Question: How to set custom time to Android 'AnalogClock' placed in app widget?
As an alternative I was thinking to override default AnalogClock to set the time through codes. Or in other words, I would create my custom Clock which extends from default View or AnalogClock. Then put my custom Clock on widget layout UI.
Is this possible? I'm afraid we are limited on RemoteViews to have our own custom Component.
This is error log I have following the solution given by vArDo at first.

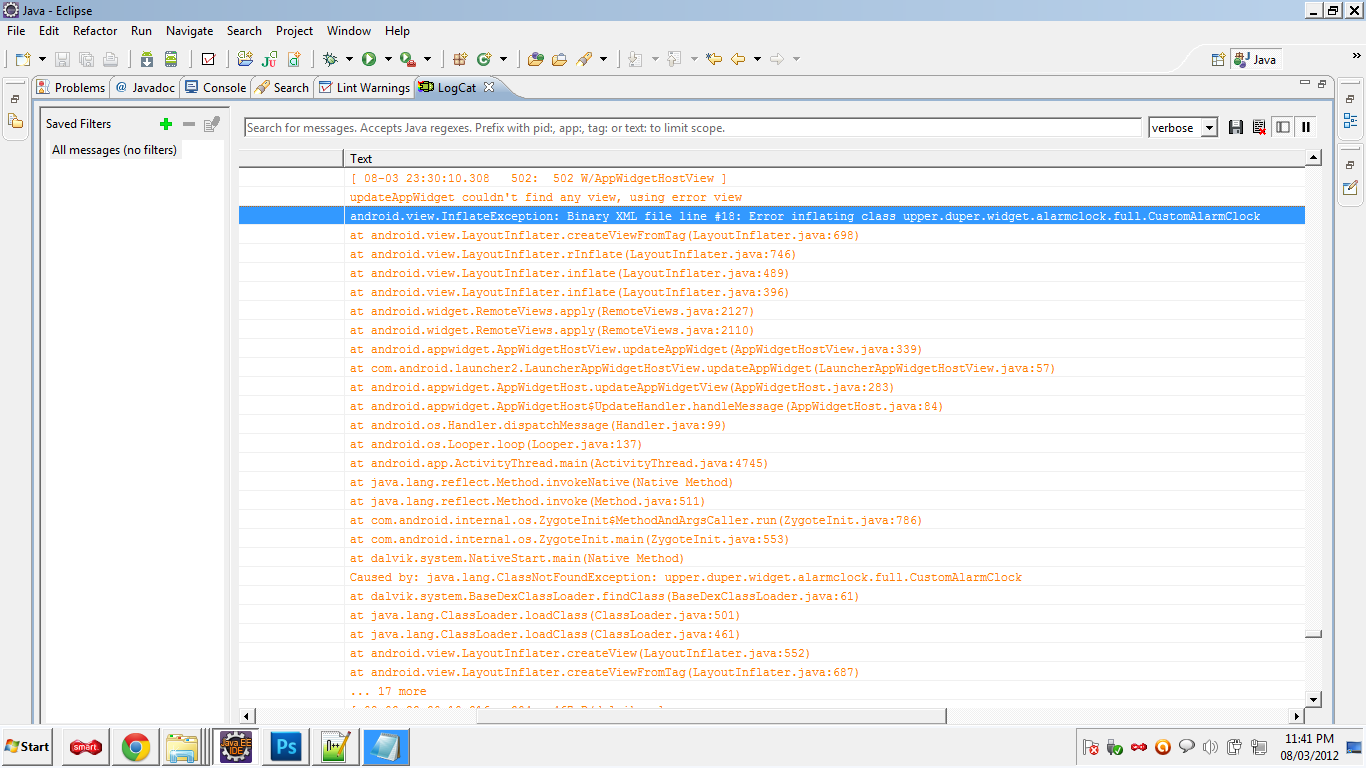
Answer: # Intro
It's not possible to include custom views in app widgets. <URL> and include it in app widget.
However there are other means that can be used to create custom 'AnalogClock' in app widget. In such implementation setting time directly in 'AnalogClock' should not be a problem.
# Short answer
One of the ways to accomplish this is draw custom 'AnalogClock' into 'ImageView' (which is one of the allowed views in app widgets). Repeating 'PendingIntent' is using 'Service' to draw into 'ImageView' every 60 seconds (via 'RemoteViews').
# Note on battery usage
Keep in mind that invoking 'Service' action to update via 'RemoteViews' every 60 seconds is not so lightweight on battery. On example implementation used 2% of battery during night (screen off, average network strength). However, I've been updating the screen every 15 seconds, which is not necessary when it comes to analog clocks. So a rough estimate would be that an app widget with one update per minute will consume about 0.5% of battery juice during night - this might be significant for your users.
# Solution details
## Changes drawing service
First of all you'll have to create 'Service' that will draw into 'ImageView' present in your view. Drawing code is pretty much taken from 'AnalogClock' implementation and rearrange according to needs. First of all, there are no checks on whether time has changed - this is because 'Service' will be invoked only when we decide too (e.g. every 60 seconds). Seconds change is that we create 'Drawable's from resources in the method.
Another change is that code draws analog clock into local 'Bitmap' using 'Canvas':
'''
// Creating Bitmap and Canvas to which analog clock will be drawn.
Bitmap appWidgetBitmap = Bitmap.createBitmap(availableWidth, availableHeight, Bitmap.Config.ARGB_8888);
Canvas canvas = new Canvas(appWidgetBitmap);
'''
Update is drawn into 'ImageView' via 'RemoteViews'. Changes are aggregated and then pushed into app widget on home screen - see <URL>. In our case there is only one change, and it is done through special method:
'''
remoteViews.setImageViewBitmap(R.id.imageView1, appWidgetBitmap);
'''
Bare in mind that for code to work you have to declare what is available space for drawing your analog clock. Based on what is declare in your 'widget_provider.xml', you can determine the dimensions of 'ImageView'. Note that you'll have to convert 'dp' unit to 'px' unit, before drawing:
'''
// You'll have to determine tour own dimensions of space to which analog clock is drawn.
final int APP_WIDGET_WIDTH_DP = 210; // Taken from widget_provider.xml: android:minWidth="210dp"
final int APP_WIDGET_HEIGHT_DP = 210; // Taken from widget_provider.xml: android:minHeight="210dp"
final int availableWidth = (int) (TypedValue.applyDimension(TypedValue.COMPLEX_UNIT_DIP, APP_WIDGET_WIDTH_DP, r.getDisplayMetrics()) + 0.5f);
final int availableHeight = (int) (TypedValue.applyDimension(TypedValue.COMPLEX_UNIT_DIP, APP_WIDGET_HEIGHT_DP, r.getDisplayMetrics()) + 0.5f);
'''
I've pasted full code of 'Service' subclass <URL>.
Also at the top you'll find the code that is responsible for setting time that will be displayed - modify as needed:
'''
mCalendar = new Time();
// Line below sets time that will be displayed - modify if needed.
mCalendar.setToNow();
int hour = mCalendar.hour;
int minute = mCalendar.minute;
int second = mCalendar.second;
mMinutes = minute + second / 60.0f;
mHour = hour + mMinutes / 60.0f;
'''
Also don't forget to declare this 'Service' and app widget in your 'AndroidManifest.xml' file, e.g.:
'''
<receiver
android:name="TimeSettableAnalogClockAppWidget"
android:icon="@drawable/ic_launcher"
android:label="@string/app_name">
<intent-filter>
<action android:name="android.appwidget.action.APPWIDGET_UPDATE"/>
<action android:name="android.appwidget.action.APPWIDGET_DISABLED"/>
</intent-filter>
<meta-data
android:name="android.appwidget.provider"
android:resource="@xml/widget_provider"/>
</receiver>
<service android:name="TimeSettableAnalogClockService"/>
'''
Most important info about using services to update app widget is described shortly in <URL>.
## Invoking drawing
Scheduling updates is done in 'onUpdate()' method of your 'AppWidgetProvider' subclass - the on that is declare in your 'AndroidManifest.xml' file. We'll also need to remove 'PendingIntent' when app widget is removed from home screen. This is done in overridden 'onDisabled()' method. Remember to declare both actions that will call one of each methods: 'APPWIDGET_UPDATE' and 'APPWIDGET_DISABLED'. See excerpt from 'AndroidManifest.xml' above.
'''
package com.example.anlogclocksettimeexample;
import java.util.Calendar;
import android.app.AlarmManager;
import android.app.PendingIntent;
import android.appwidget.AppWidgetManager;
import android.appwidget.AppWidgetProvider;
import android.content.Context;
import android.content.Intent;
public class TimeSettableAnalogClockAppWidget extends AppWidgetProvider {
private PendingIntent service = null;
@Override
public void onUpdate(Context context, AppWidgetManager appWidgetManager, int[] appWidgetIds) {
// super.onUpdate(context, appWidgetManager, appWidgetIds);
final AlarmManager alarmManager = (AlarmManager) context.getSystemService(Context.ALARM_SERVICE);
final Calendar time = Calendar.getInstance();
time.set(Calendar.SECOND, 0);
time.set(Calendar.MINUTE, 0);
time.set(Calendar.HOUR, 0);
final Intent intent = new Intent(context, TimeSettableAnalogClockService.class);
if (service == null) {
service = PendingIntent.getService(context, 0, intent, PendingIntent.FLAG_CANCEL_CURRENT);
}
alarmManager.setRepeating(AlarmManager.RTC, time.getTime().getTime(), 1000 * 60 /* ms */, service);
}
@Override
public void onDisabled(Context context) {
final AlarmManager alarmManager = (AlarmManager) context.getSystemService(Context.ALARM_SERVICE);
alarmManager.cancel(service);
}
}
'''
Last line of 'onUpdate()' method schedules a repeating event to happen every 60 seconds, with first update to happen right away.
## Drawing AnalogClock once only
Using above code the simplest way to invoke service only once is to schedule single event in time instead of repeating one. Simple replace 'alarmManager.setRepeating()' call with following line:
'''
alarmManager.set(AlarmManager.RTC, time.getTime().getTime(), service);
'''
## Results
Below is a screen shot with custom 'AnalogClock' app widget that had time set only once (note difference between analog clock time and time shown in status bar):